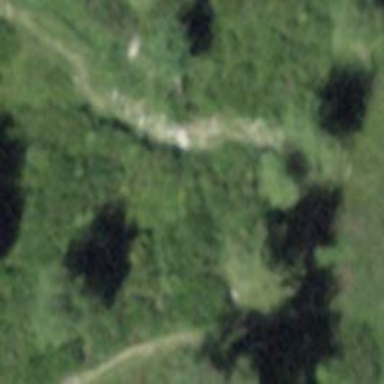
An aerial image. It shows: Unpaved path.